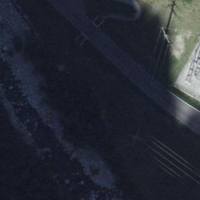
EUNIS habitat code: 44
Species observed at this site:
Echium vulgare